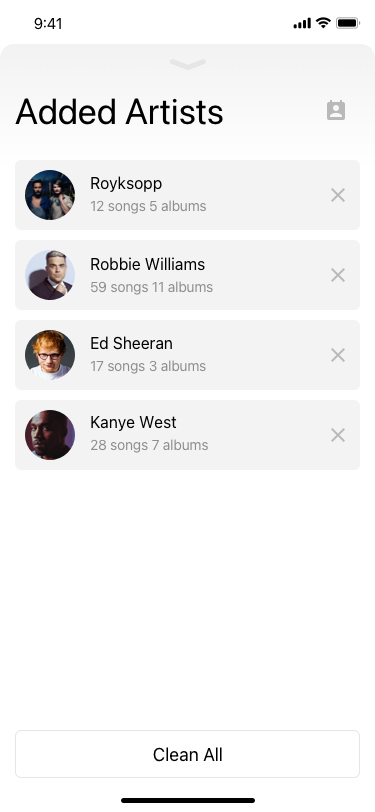
Text in this UI design:
Clean All
28 songs 7 albums
Kanye West
17 songs 3 albums
Ed Sheeran
59 songs 11 albums
Robbie Williams
12 songs 5 albums
Royksopp
Added Artists
KK
9:41 AM